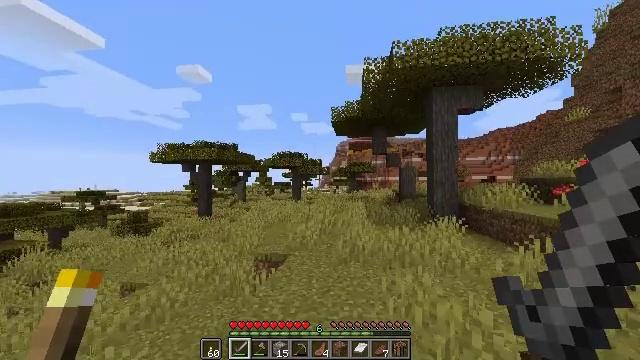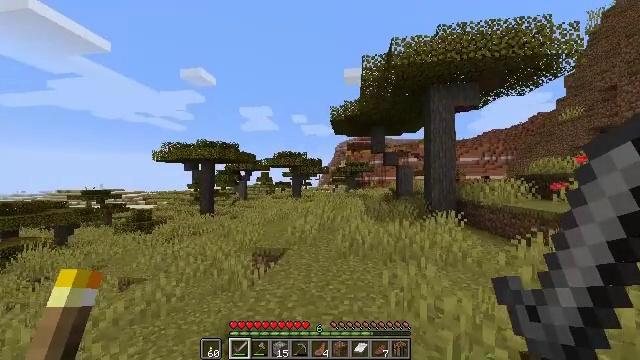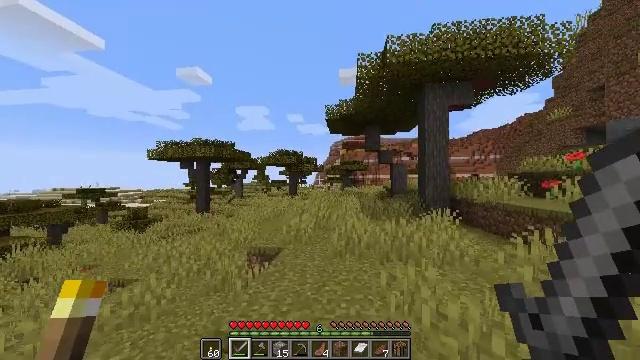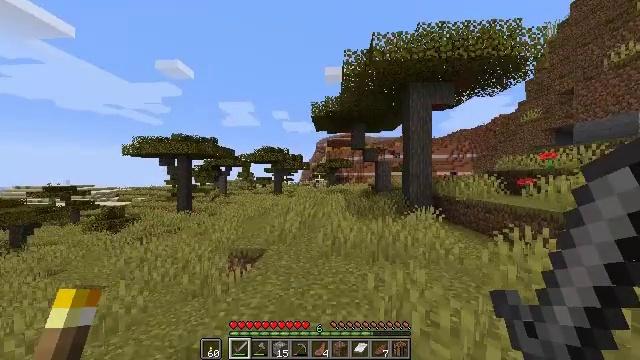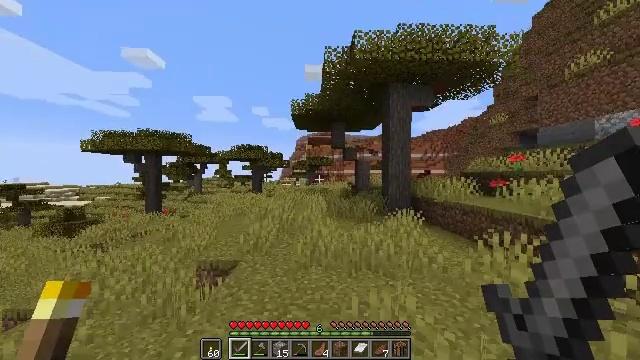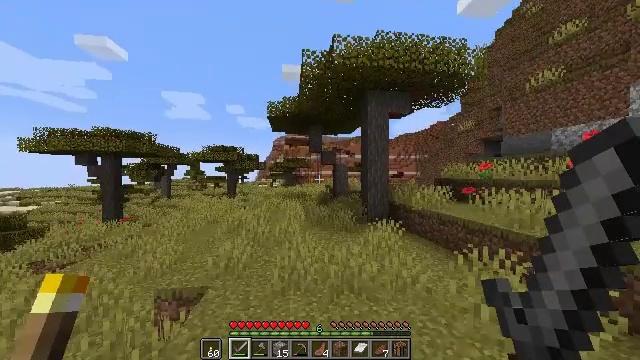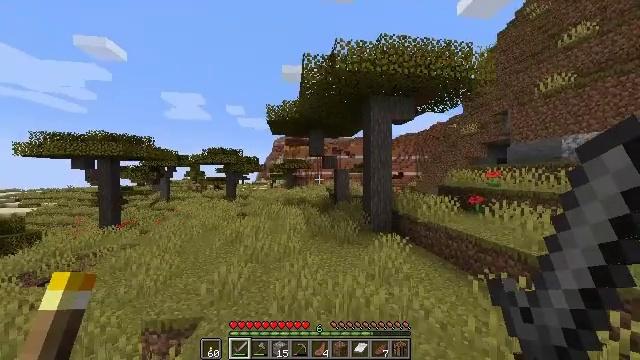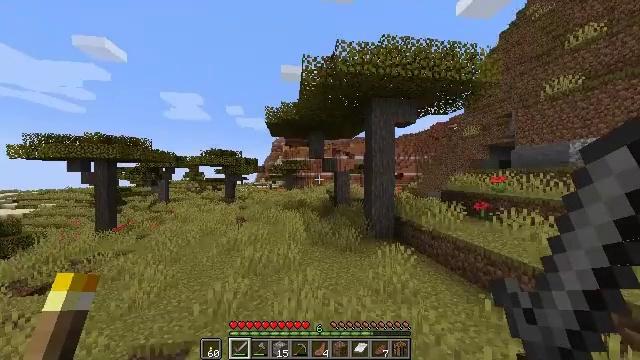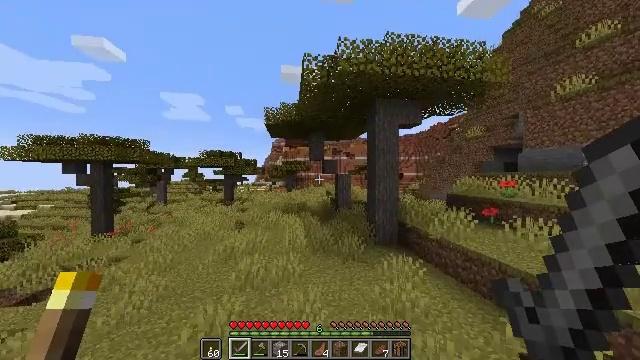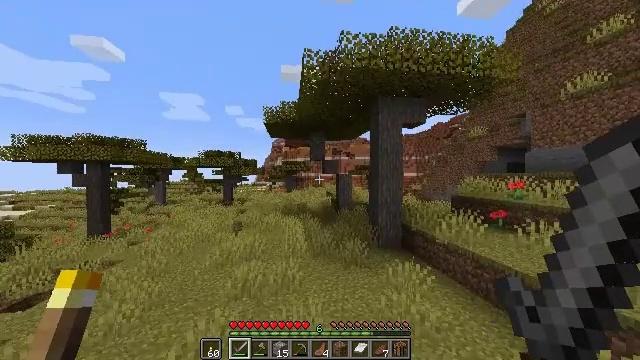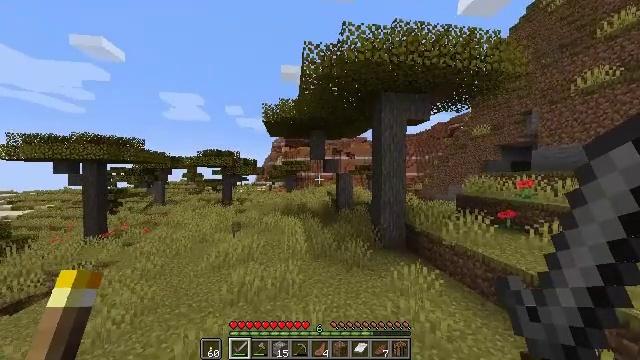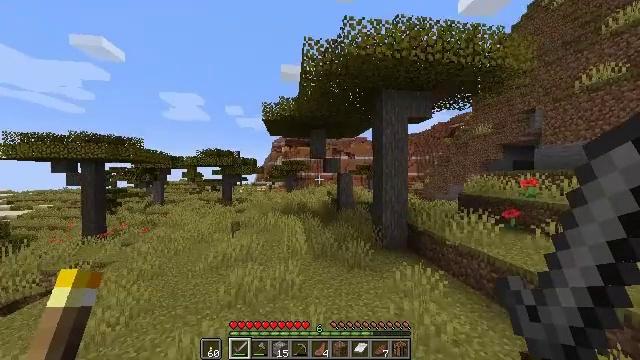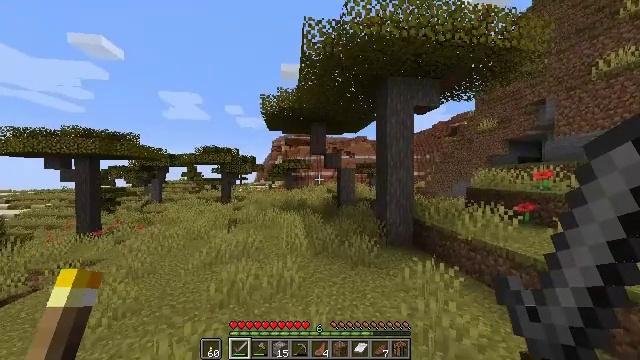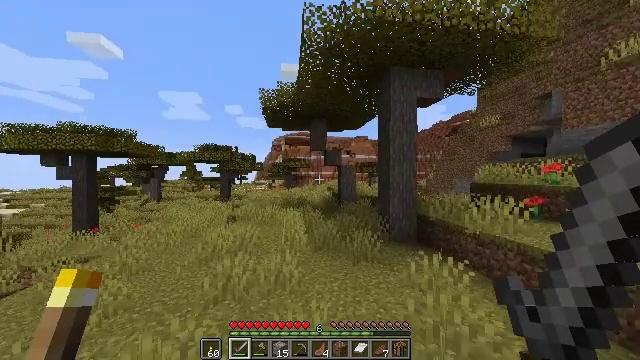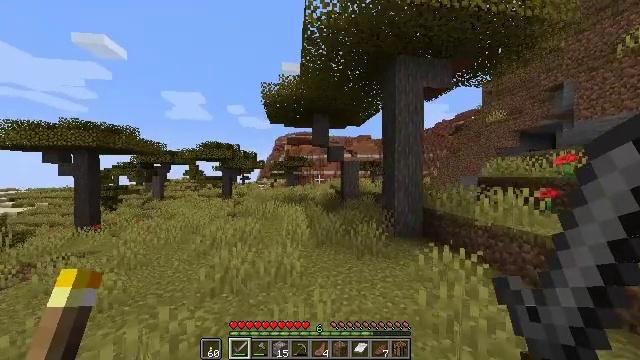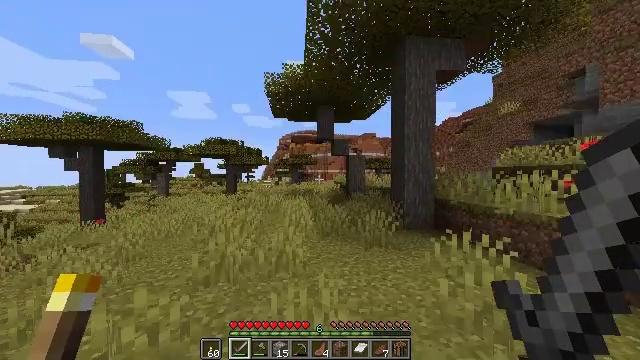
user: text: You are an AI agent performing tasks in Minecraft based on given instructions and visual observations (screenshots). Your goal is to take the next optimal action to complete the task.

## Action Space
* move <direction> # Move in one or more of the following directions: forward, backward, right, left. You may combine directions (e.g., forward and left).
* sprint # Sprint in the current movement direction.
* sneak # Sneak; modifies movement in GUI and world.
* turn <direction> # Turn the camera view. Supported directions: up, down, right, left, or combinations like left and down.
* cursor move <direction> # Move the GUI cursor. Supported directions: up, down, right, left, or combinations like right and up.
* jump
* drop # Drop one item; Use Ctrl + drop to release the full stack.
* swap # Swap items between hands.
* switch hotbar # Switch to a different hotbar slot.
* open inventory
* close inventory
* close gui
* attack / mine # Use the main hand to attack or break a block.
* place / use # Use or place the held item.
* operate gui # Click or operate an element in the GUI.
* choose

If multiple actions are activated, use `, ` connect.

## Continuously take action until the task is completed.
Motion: motion action
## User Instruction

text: Dig up some sand.
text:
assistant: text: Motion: move forward, sprint, jump
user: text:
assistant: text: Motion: move forward, sprint, turn right, jump
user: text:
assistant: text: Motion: move forward, sprint, turn right, jump
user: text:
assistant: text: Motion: move forward, sprint, turn right, jump
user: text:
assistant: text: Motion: move forward, sprint, turn right, jump
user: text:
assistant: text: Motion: move forward, sprint, jump
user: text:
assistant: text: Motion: move forward, sprint, jump
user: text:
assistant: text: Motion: move forward, sprint, jump
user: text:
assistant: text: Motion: move forward, sprint, jump
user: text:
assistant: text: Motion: move forward, sprint, jump
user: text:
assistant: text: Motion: move forward, sprint, jump
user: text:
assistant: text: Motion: move forward, sprint, jump
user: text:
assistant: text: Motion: move forward, sprint, jump
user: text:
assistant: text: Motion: move forward, sprint, jump
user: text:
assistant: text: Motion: move forward, sprint, turn left, jump
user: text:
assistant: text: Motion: move forward, sprint, jump
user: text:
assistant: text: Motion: move forward, sprint, jump
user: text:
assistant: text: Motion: move forward, sprint, jump
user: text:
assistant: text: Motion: move forward, sprint, jump
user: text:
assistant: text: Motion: move forward, sprint, turn left, jump
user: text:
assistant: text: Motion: move forward, sprint, turn left, jump
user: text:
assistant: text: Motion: move forward, sprint, turn left, jump
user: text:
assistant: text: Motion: move forward, sprint, turn left and down, jump
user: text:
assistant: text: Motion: move forward, sprint, turn left and down, jump
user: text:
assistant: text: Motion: move forward, sprint, jump
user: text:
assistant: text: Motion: move forward, sprint, jump
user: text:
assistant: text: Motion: move forward, sprint, jump
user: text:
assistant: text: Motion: move forward, sprint, jump
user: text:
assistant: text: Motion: move forward, sprint, jump
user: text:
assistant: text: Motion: move forward, sprint, jump